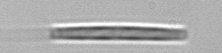
Label: pennate_Thalassionema